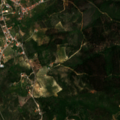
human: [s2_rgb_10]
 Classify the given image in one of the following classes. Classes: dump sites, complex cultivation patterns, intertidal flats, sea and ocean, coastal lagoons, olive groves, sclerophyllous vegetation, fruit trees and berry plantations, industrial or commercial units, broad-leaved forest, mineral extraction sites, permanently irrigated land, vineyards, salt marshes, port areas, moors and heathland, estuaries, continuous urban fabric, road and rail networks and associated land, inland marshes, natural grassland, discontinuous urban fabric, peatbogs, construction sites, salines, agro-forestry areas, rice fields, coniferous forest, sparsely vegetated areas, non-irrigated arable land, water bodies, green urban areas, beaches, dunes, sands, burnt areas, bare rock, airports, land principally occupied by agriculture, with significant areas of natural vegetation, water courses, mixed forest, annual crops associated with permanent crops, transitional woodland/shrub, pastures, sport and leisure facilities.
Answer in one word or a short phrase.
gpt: complex cultivation patterns, land principally occupied by agriculture, with significant areas of natural vegetation, broad-leaved forest